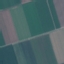
Label: AnnualCrop